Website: bh-photo
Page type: address-validator
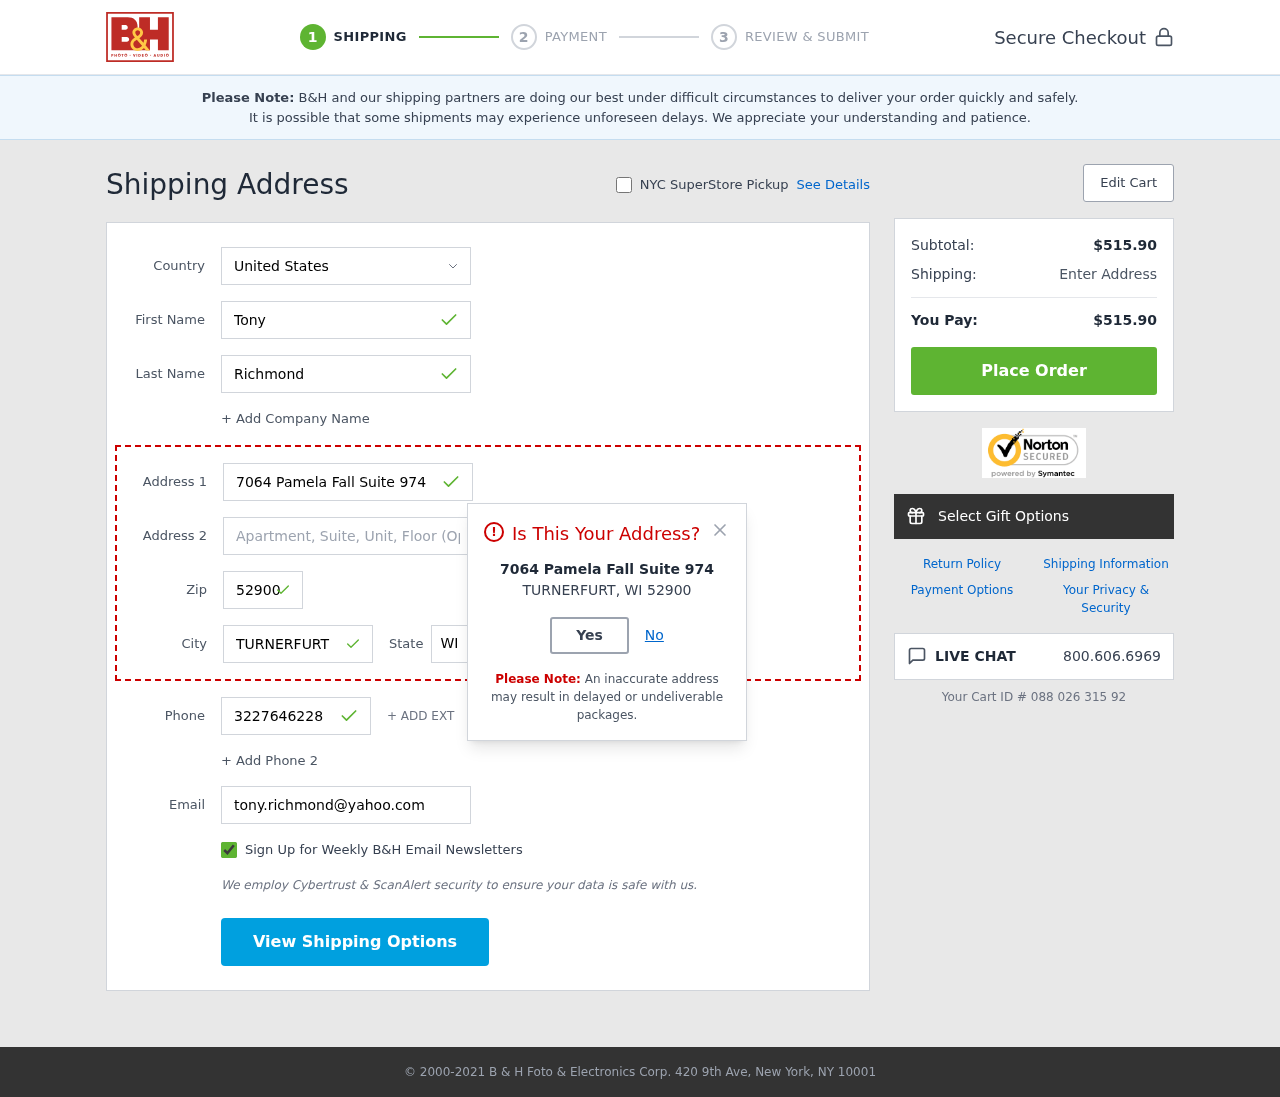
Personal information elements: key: PII_CITY
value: Turnerfurt
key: PII_COUNTRY
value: United States
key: PII_EMAIL
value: tony.richmond@yahoo.com
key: PII_FIRSTNAME
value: Tony
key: PII_LASTNAME
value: Richmond
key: PII_PHONE
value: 3227646228
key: PII_POSTCODE
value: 52900
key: PII_STATE_ABBR
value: WI
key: PII_STREET
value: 7064 Pamela Fall Suite 974
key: PII_CITY_MODAL
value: TURNERFURT
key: PII_POSTCODE_FULL
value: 52900
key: PII_POSTCODE_NUMERIC
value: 52900
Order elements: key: ORDER_SUBTOTAL
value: $515.90
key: ORDER_TOTAL
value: $515.90
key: ORDER_ID
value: Your Cart ID # 088 026 315 92